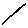
Label: line